Interaction volume radius: 5 \u00c5
Interaction volume height: 30 \u00c5
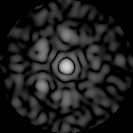
Disorder parameter: 0.7178